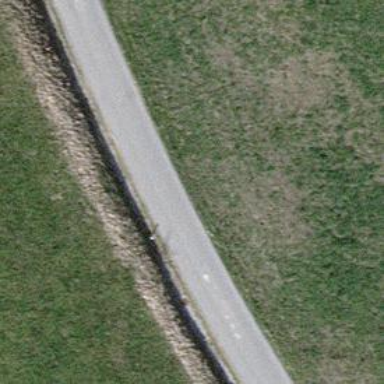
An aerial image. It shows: Unclassified road with asphalt surface.